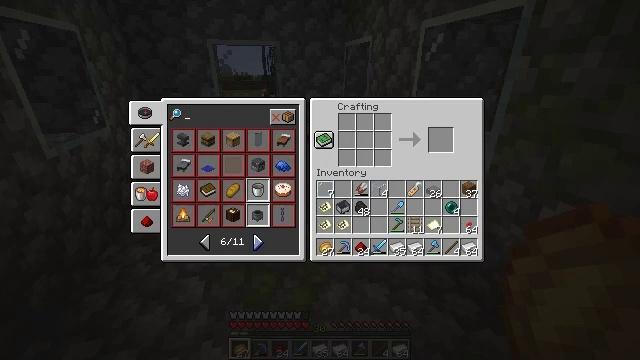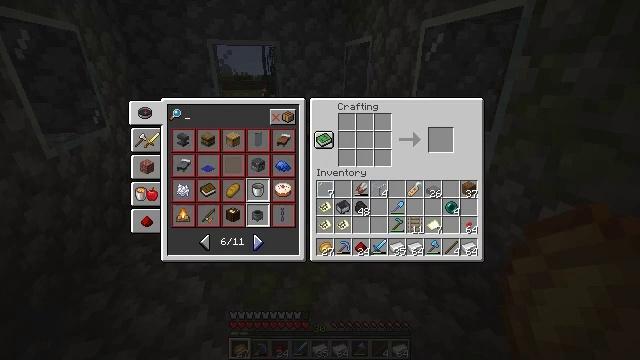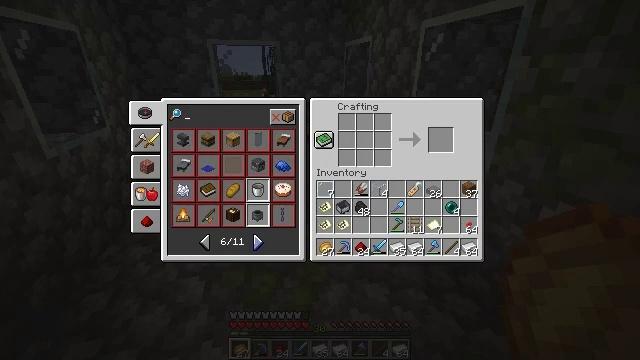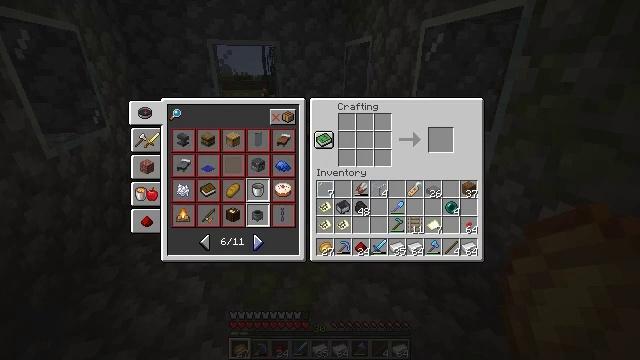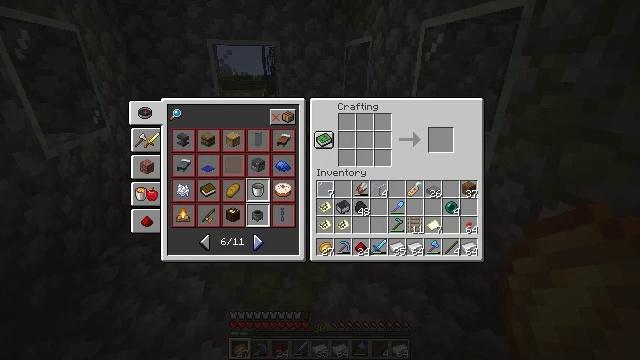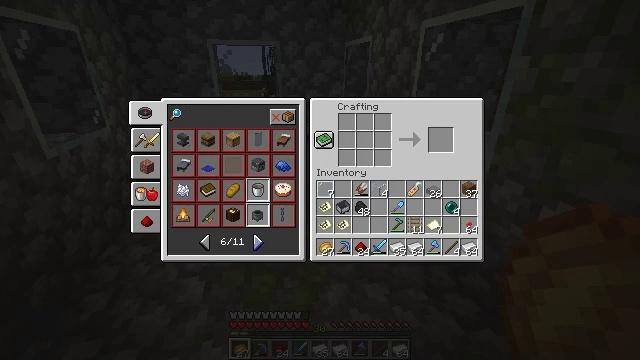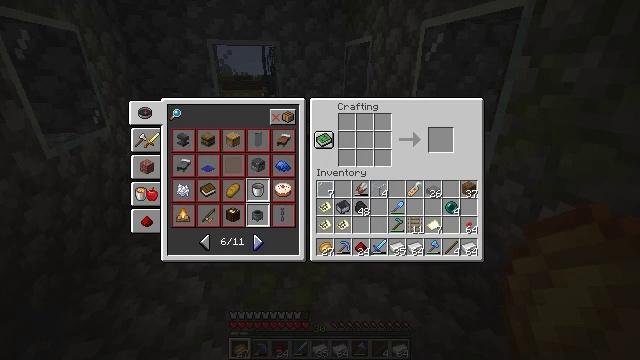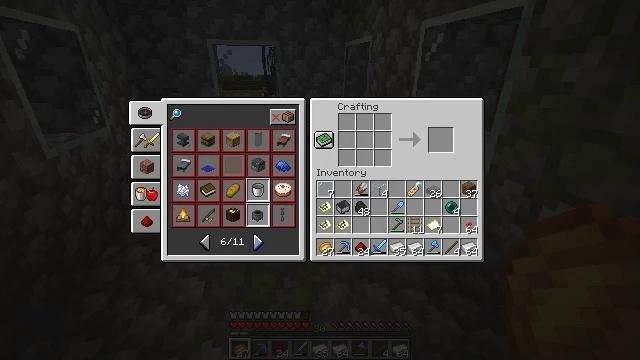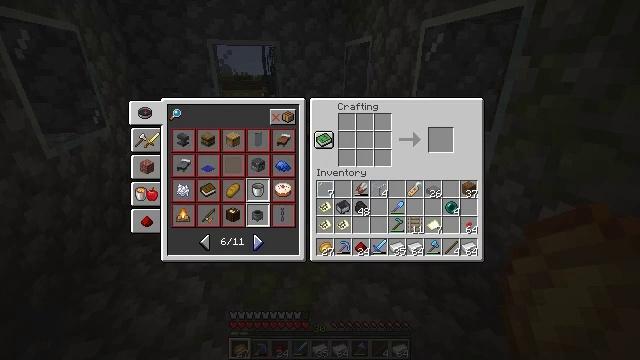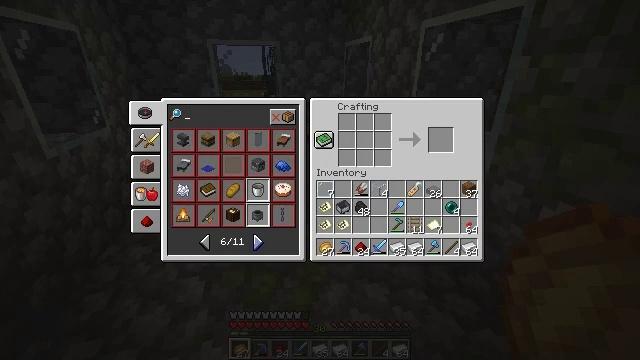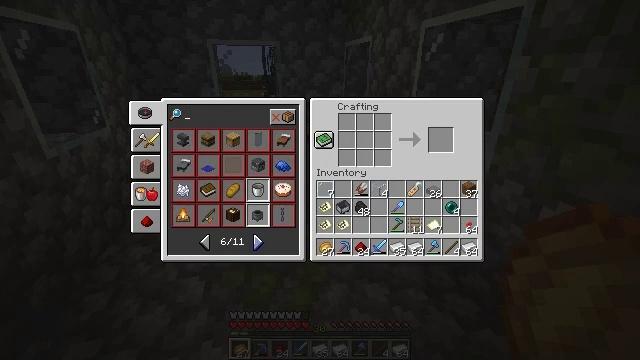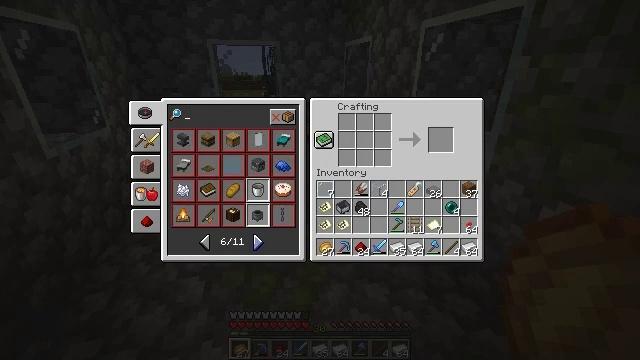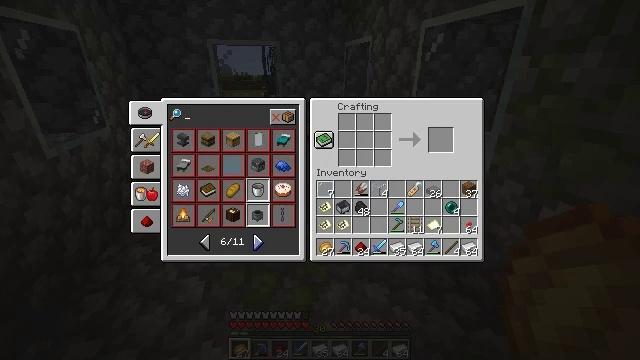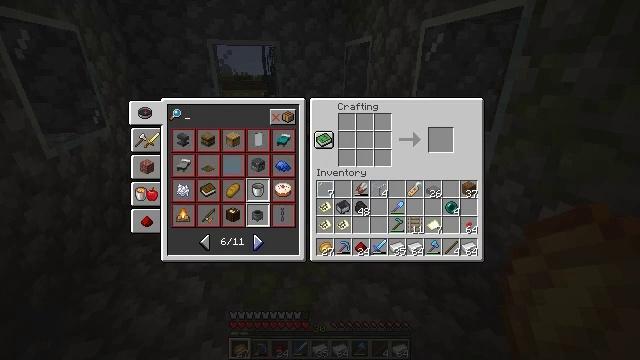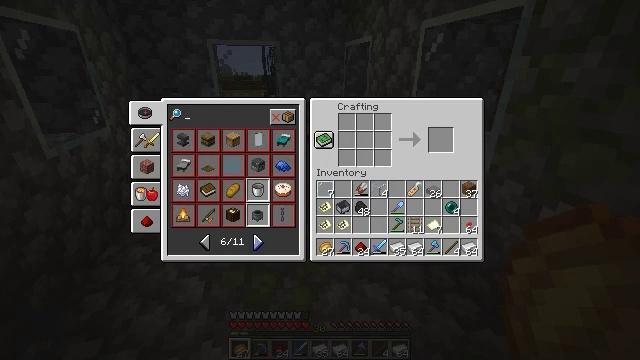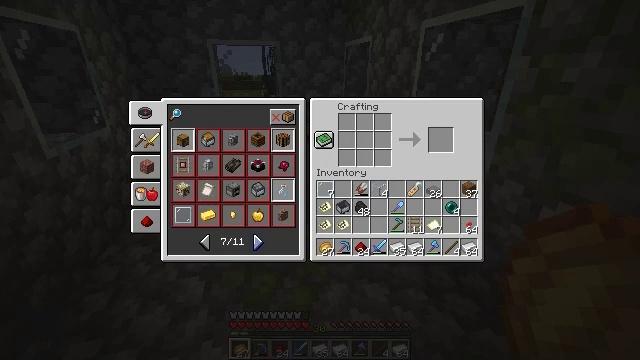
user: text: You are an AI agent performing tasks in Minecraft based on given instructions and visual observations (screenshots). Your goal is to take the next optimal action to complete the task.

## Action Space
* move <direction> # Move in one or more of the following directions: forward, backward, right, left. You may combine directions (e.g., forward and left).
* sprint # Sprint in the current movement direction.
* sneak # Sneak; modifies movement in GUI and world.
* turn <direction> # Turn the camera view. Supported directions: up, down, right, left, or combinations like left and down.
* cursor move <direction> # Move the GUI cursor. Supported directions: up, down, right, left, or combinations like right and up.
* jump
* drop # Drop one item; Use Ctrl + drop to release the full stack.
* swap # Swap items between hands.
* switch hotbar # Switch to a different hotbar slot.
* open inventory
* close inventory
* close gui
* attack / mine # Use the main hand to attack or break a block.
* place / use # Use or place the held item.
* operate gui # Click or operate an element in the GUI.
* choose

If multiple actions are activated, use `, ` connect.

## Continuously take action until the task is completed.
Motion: motion action
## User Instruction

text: Put together the materials to form a grindstone.
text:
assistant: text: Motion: operate gui
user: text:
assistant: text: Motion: no_op
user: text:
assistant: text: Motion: no_op
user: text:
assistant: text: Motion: no_op
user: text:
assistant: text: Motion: no_op
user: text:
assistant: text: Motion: no_op
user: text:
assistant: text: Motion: no_op
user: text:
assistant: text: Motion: no_op
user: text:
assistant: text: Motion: no_op
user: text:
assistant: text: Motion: no_op
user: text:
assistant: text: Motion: no_op
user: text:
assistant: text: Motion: no_op
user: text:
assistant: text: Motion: no_op
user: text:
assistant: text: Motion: no_op
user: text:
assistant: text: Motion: operate gui
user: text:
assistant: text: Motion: operate gui
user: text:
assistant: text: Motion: operate gui
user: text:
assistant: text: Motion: no_op
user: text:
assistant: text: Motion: no_op
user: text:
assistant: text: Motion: no_op
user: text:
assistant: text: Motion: no_op
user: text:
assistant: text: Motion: no_op
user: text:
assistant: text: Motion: no_op
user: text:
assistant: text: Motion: no_op
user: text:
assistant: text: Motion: cursor move up
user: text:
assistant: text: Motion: no_op
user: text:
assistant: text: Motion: no_op
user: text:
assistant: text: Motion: no_op
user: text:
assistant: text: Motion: no_op
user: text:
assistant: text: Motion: no_op